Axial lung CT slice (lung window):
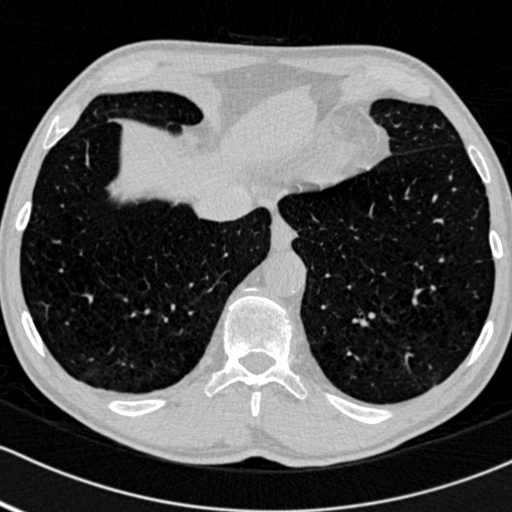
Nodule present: no